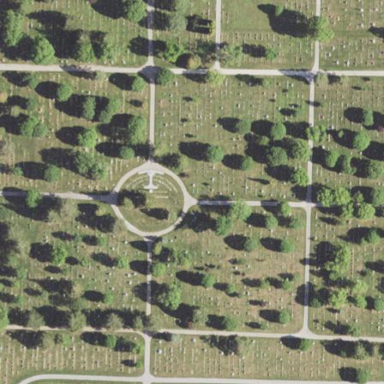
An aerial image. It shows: Cemetery.